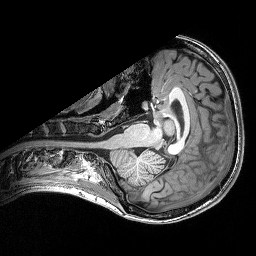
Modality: T1w
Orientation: axial
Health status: healthy
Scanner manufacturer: siemens
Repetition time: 2.53 s
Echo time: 0.00332 s